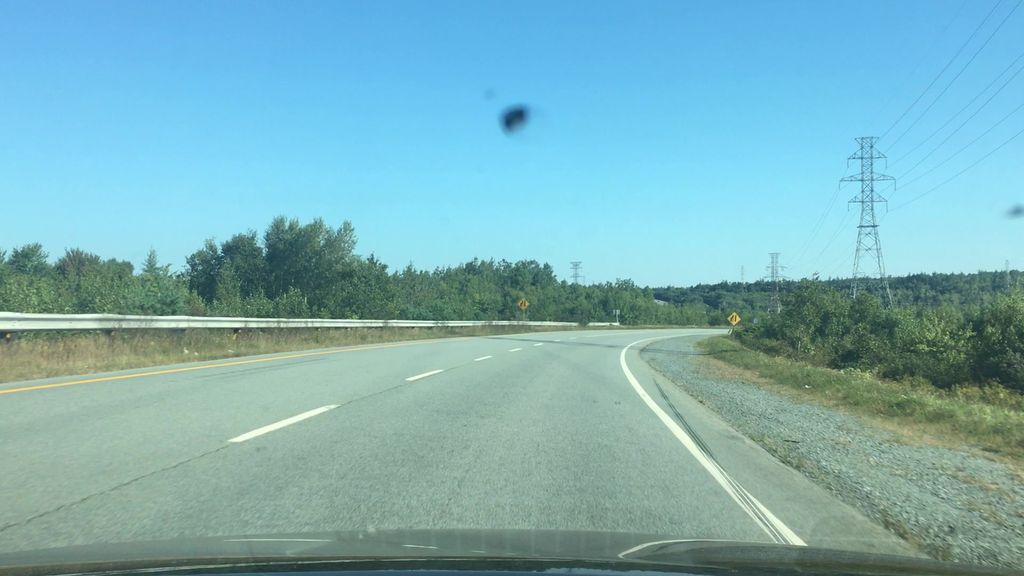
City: halifax